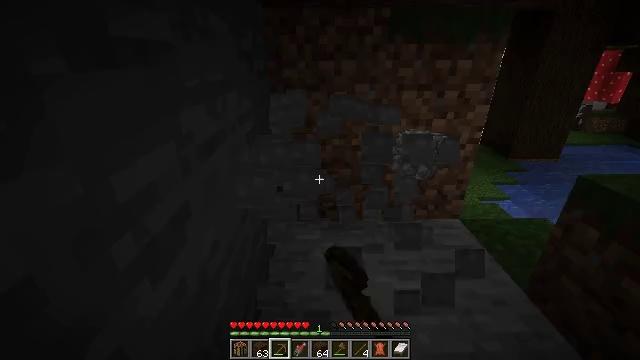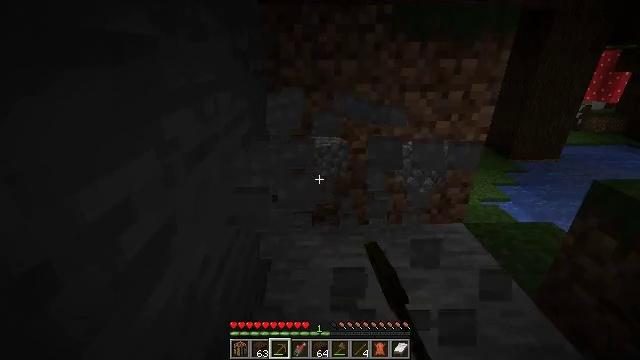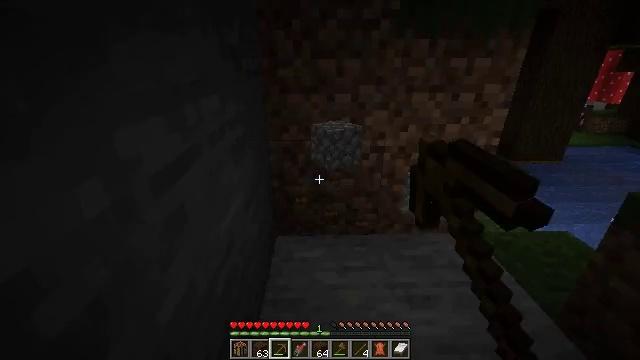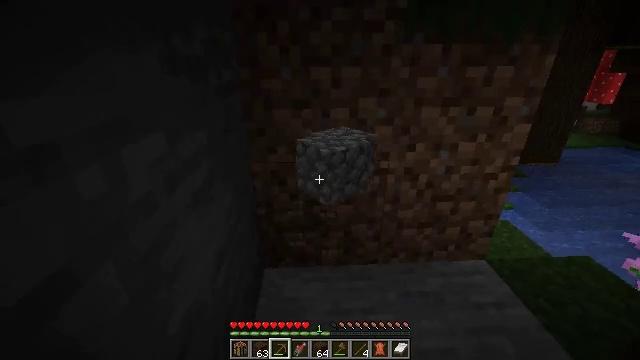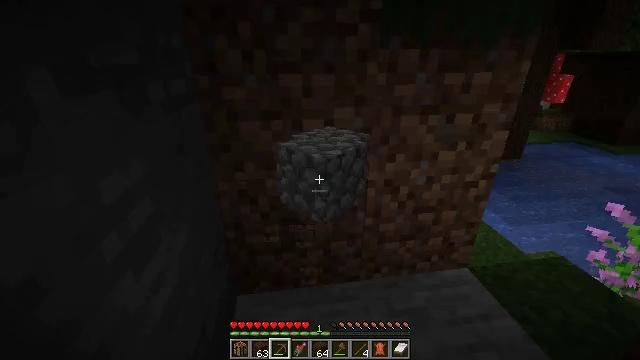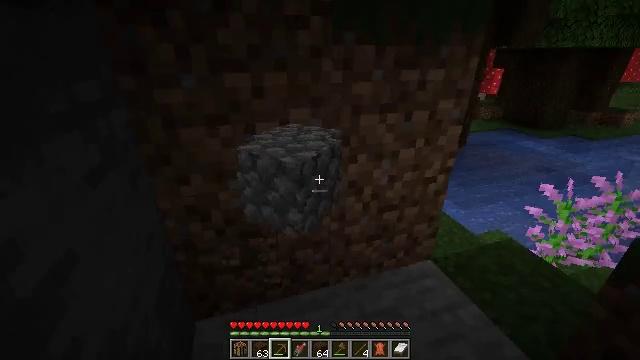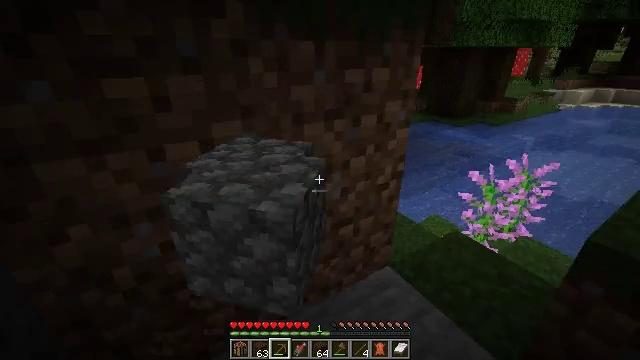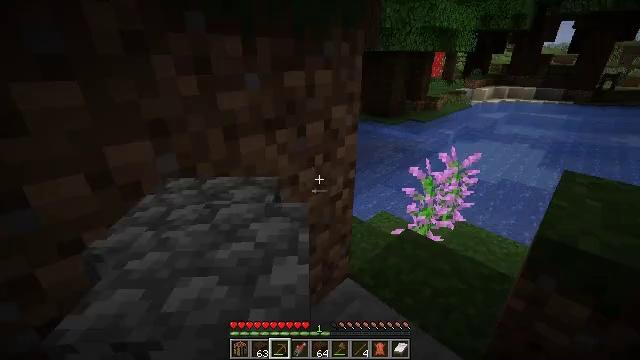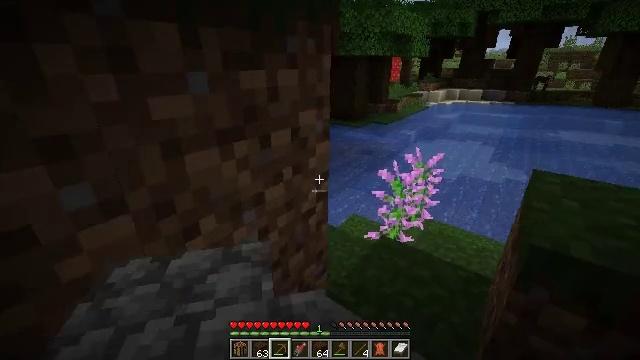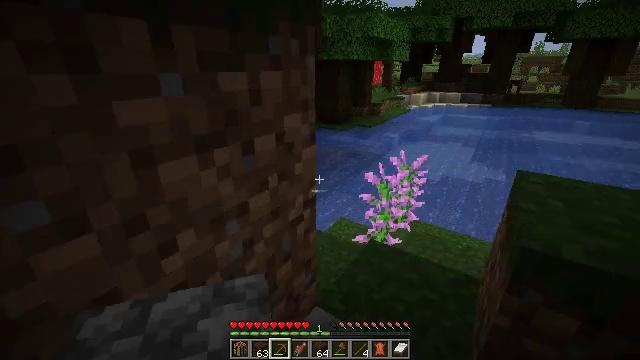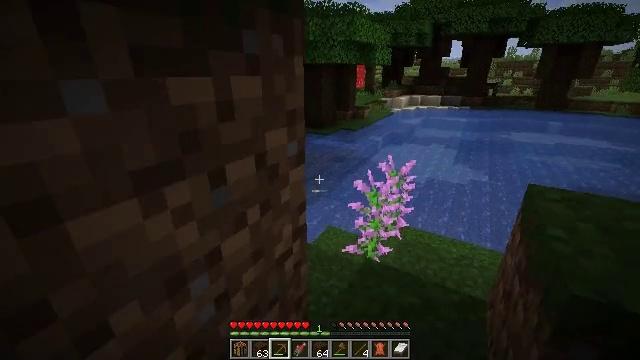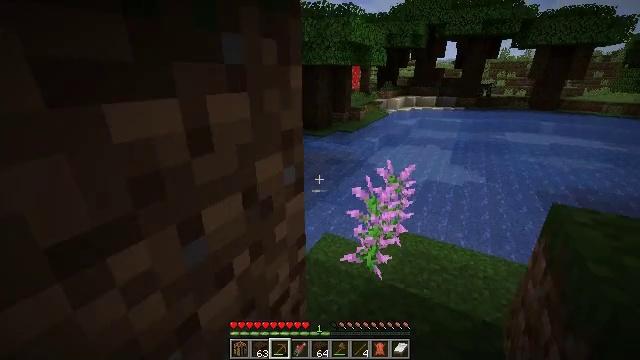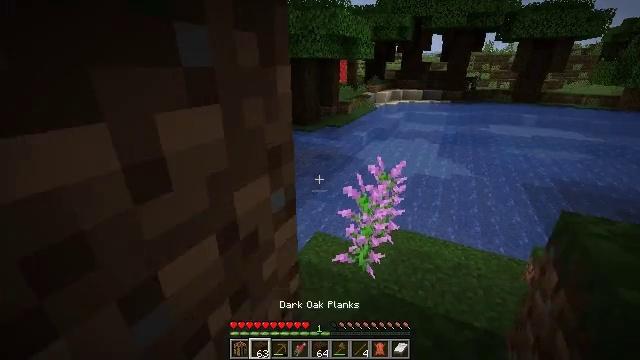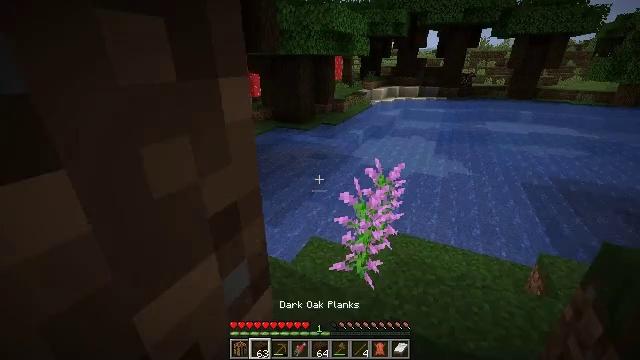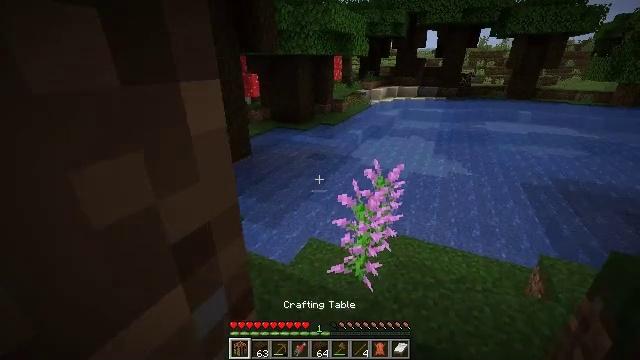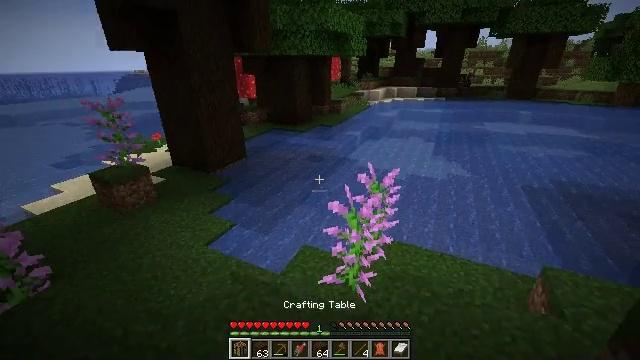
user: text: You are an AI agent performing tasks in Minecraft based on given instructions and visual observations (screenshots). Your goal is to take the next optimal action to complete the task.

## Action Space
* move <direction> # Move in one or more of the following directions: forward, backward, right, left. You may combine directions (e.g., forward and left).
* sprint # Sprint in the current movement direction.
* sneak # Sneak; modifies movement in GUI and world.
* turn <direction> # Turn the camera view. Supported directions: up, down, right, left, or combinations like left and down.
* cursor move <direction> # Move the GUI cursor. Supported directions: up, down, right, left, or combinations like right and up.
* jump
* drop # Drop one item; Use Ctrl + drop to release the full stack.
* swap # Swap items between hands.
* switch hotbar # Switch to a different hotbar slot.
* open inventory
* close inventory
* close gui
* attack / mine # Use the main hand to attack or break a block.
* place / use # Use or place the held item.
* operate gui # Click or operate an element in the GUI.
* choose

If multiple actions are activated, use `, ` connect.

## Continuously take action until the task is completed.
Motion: motion action
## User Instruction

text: Hunt animals.
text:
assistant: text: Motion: move forward, attack / mine
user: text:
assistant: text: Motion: move forward, attack / mine
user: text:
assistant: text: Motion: move forward, turn right, attack / mine
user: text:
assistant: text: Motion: move forward, turn right
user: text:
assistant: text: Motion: move forward, turn right
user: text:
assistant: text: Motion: move forward, turn right
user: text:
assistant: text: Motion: move forward, turn right
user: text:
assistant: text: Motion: move forward, turn right
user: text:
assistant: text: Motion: move forward, turn right
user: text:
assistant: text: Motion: move forward, turn right
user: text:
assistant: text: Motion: move forward, turn right
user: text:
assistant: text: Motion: move forward, turn right and down
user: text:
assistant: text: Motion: move forward
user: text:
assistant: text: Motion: move forward and move right
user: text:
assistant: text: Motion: move forward and move right
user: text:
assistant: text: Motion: move forward and move right
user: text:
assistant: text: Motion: move forward
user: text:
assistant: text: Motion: move forward
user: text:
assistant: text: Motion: move forward
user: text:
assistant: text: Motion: move forward
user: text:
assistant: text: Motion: move forward, turn left
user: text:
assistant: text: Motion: move forward, turn left
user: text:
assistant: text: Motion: move forward, turn left
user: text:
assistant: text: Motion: move forward, turn left
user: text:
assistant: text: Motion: move forward, turn left
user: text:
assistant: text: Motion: move forward
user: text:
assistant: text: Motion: move forward, turn left and up
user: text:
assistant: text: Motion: move forward, turn left and up
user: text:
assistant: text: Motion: move forward, turn left
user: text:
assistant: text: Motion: move forward, turn left